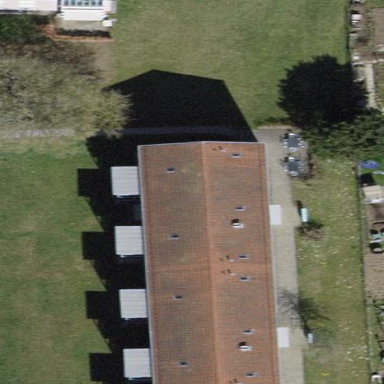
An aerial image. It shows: Building with tile roof.